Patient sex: M
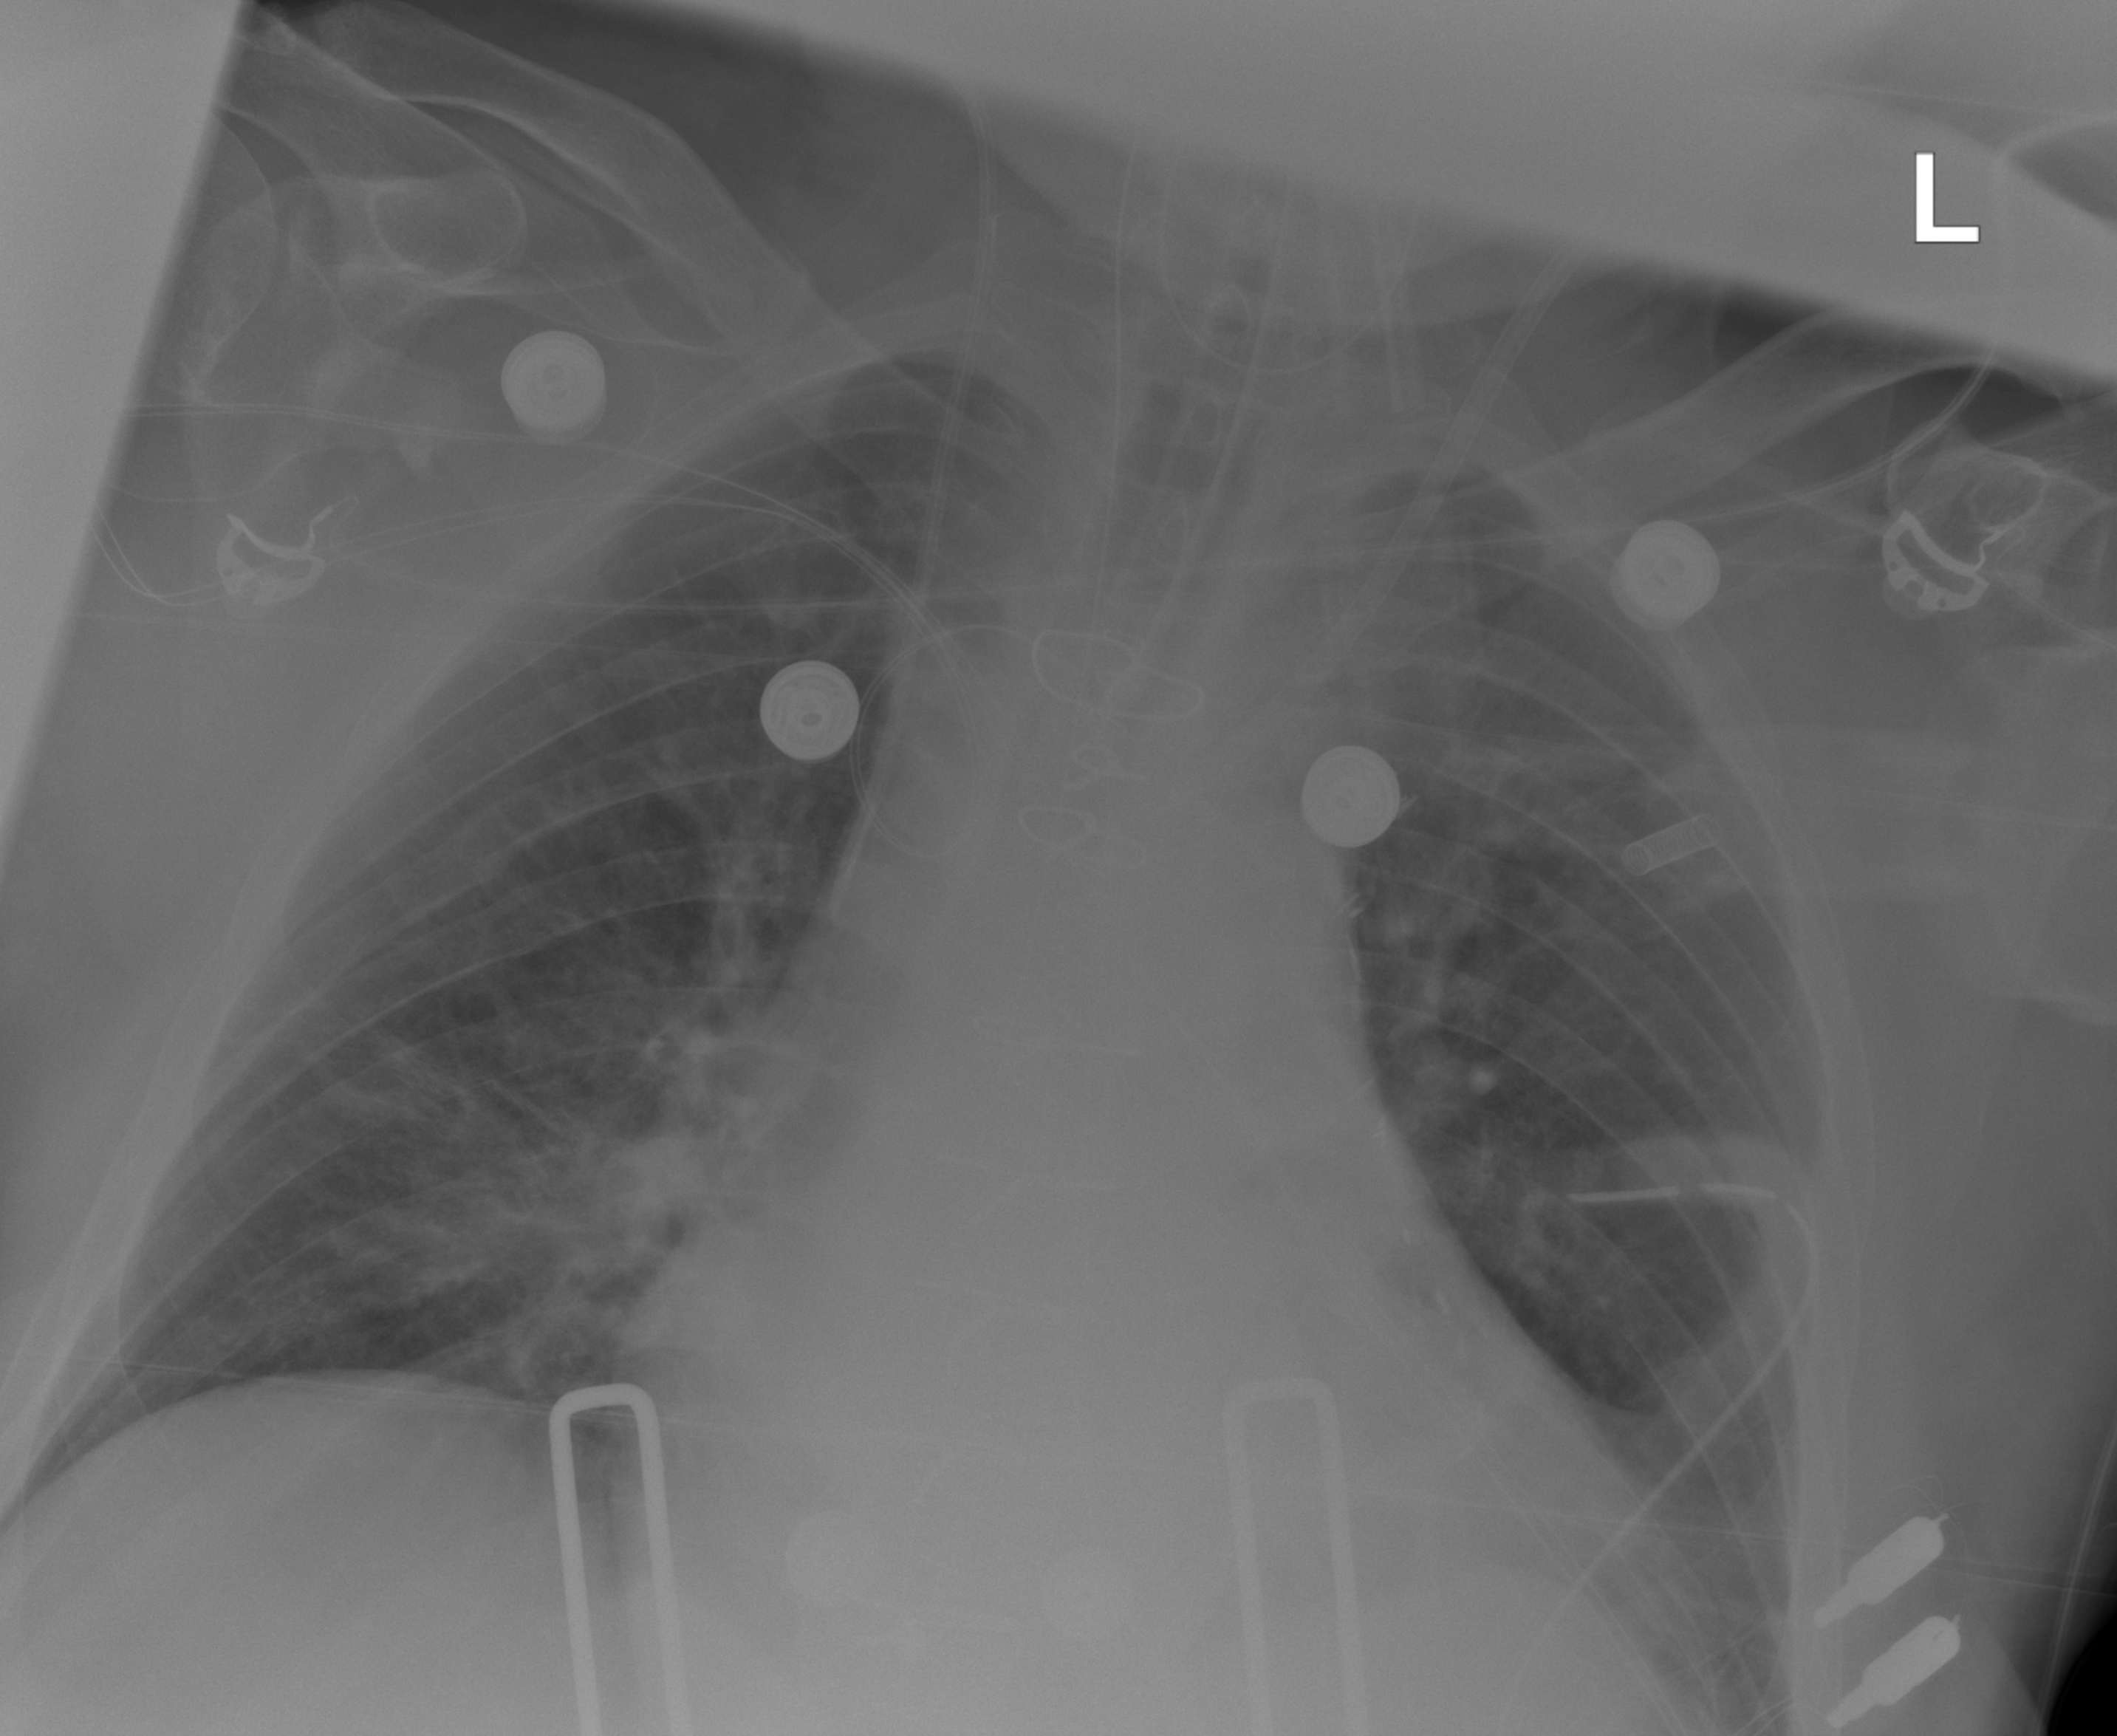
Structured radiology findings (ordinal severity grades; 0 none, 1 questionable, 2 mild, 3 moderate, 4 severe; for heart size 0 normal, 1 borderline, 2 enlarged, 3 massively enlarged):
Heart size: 2
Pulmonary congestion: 2
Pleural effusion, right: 0
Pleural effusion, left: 0
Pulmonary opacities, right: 2
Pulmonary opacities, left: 0
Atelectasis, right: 0
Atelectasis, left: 2